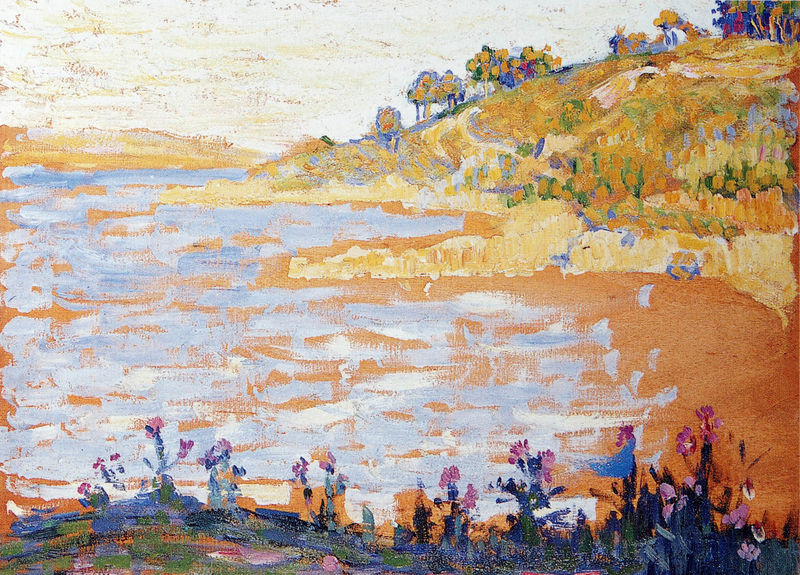
Titel: Studie für "Au temps d'harmonie". Saint-Tropez, la plage des Graniers
Künstler: Paul Signac
Institution: (Privatsammlung)
Schlagwörter: baum, berg, blau, gemälde, himmel, meer, wasser, weiß, wolken, aquarell, bäume, fluss, gelb, grob, grün, impressionismus, landschaft, ocker, sand, see, ufer, abend, blume, blumen, braun, bunt, frankreich, hell, licht, orange, skizze, ausblick, blüten, gras, haus, rasen, rot, wiese, wolke, expressionismus, malerei, öl, bach, horizont, hügel, kalt, morgen, natur, schilf, spiegelung, busch, büsche, gewässer, pastos, sonne, sträucher, wiesen, pflanzen, rosa, wald, anhöhe, farbig, küste, sommer, strand, wellen, komplementär, ansicht, italien, süden, abhang, heiß, mittag, warm, abstrakt, berge, farben, gebirge, hang, klippen, modern, farbe, lila, tag, violett, böschung, brandung, impressionistisch, striche, abstraktion, bucht, gogh, expressionistisch, gestade, tupfen, ölmalerei, pinselduktus, karton, iris, gaugin, pinselstriche, seurat, himel, klat, bäumer, farbigkeit, bewuchs, pointillismus, komplementärfarben, farbmischung, roas, tatg, pfanzen, lichtmalerei, heugel, meer landschaft, flächug, ifer, reinfarbig, lands haft, expreeion